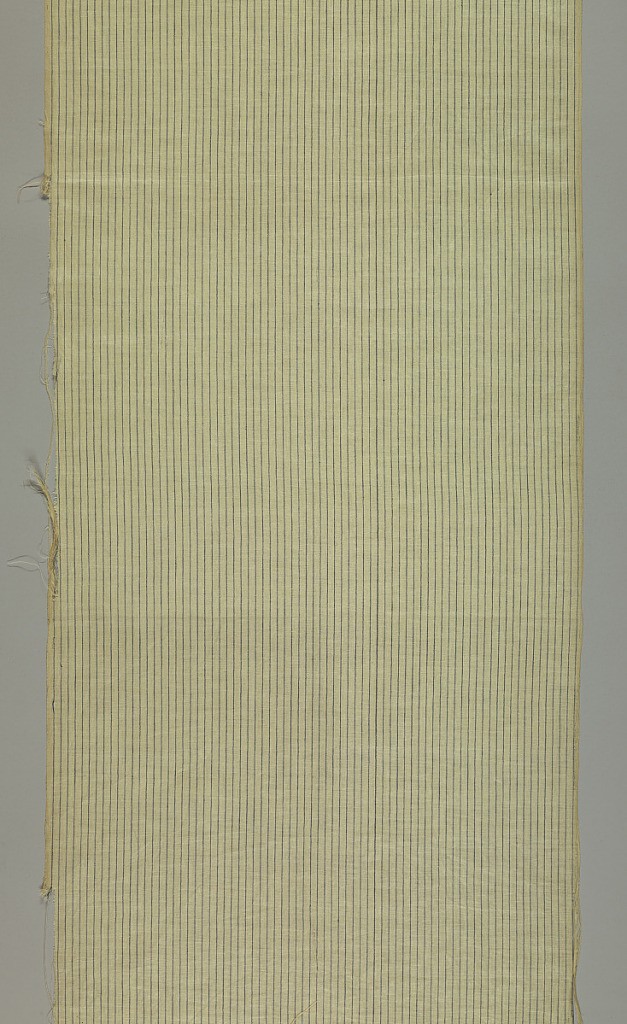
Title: Textile
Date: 19th century
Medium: linen Technique: glazed balanced plain weave with fine warp stripe
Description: Beige/tan fabric with woven narrow blue stripe.